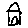
Label: house